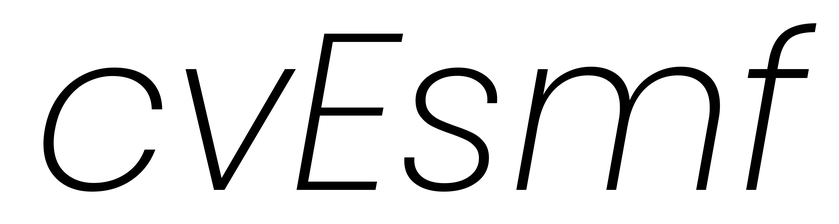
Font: Poppins-ExtraLightItalic